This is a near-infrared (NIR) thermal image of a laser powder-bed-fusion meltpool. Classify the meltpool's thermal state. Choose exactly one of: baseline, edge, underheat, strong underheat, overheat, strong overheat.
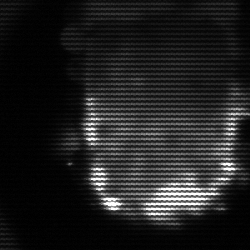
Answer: baseline